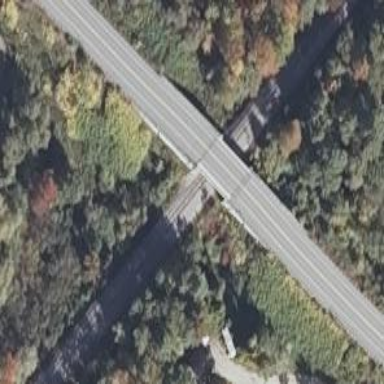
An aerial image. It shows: Secondary road crossing bridge.